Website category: phone
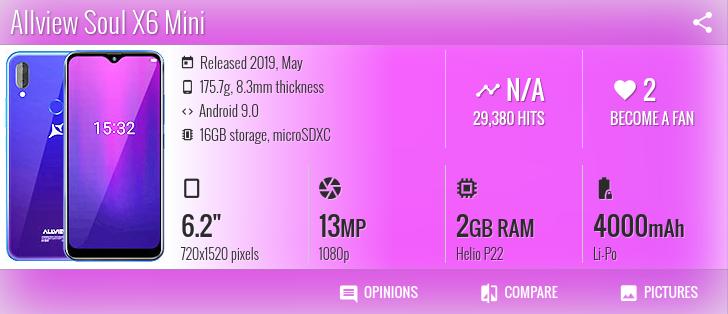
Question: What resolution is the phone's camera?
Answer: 1080p

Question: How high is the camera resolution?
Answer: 1080p

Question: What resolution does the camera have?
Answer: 1080p

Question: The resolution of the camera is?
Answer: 1080p

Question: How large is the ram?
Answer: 2 GB RAM

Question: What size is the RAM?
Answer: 2 GB RAM

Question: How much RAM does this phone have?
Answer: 2 GB RAM

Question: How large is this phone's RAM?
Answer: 2 GB RAM

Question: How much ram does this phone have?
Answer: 2 GB RAM

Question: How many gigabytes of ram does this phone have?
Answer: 2 GB RAM

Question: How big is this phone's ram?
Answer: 2 GB RAM

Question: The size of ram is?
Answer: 2 GB RAM

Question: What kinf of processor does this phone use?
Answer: Helio P22

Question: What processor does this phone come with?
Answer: Helio P22

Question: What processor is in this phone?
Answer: Helio P22

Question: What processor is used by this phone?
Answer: Helio P22

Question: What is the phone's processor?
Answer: Helio P22

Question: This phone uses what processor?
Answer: Helio P22

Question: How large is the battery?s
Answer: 4000 mAh

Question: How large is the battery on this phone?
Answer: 4000 mAh

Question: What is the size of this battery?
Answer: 4000 mAh

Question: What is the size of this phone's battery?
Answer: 4000 mAh

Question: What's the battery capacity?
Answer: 4000 mAh

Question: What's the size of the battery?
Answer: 4000 mAh

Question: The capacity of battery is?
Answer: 4000 mAh